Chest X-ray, PA view. Patient: 55 years old, sex F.
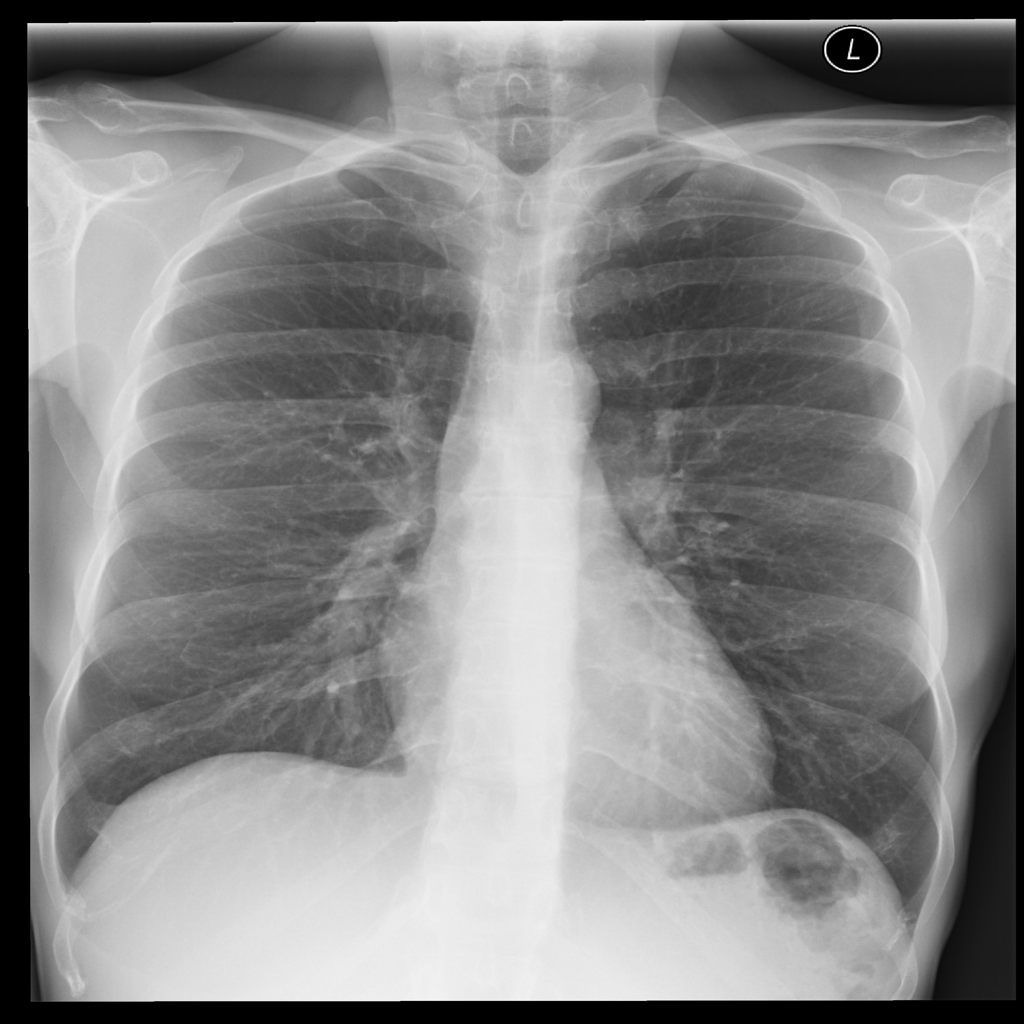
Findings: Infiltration